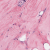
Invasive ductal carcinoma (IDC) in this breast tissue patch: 0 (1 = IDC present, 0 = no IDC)